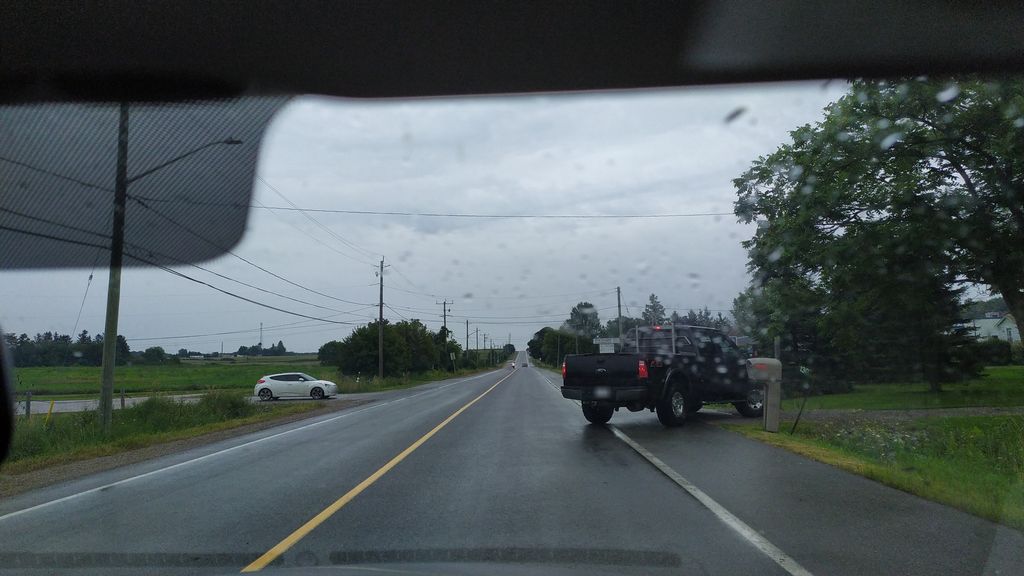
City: kitchener-waterloo